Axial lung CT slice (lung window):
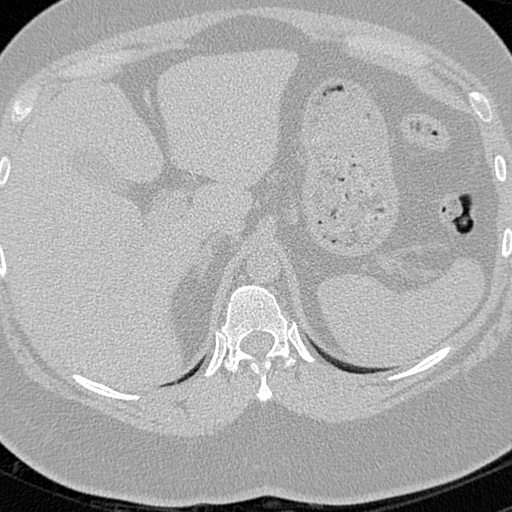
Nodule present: no